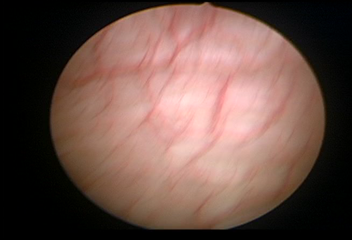
Modality: WLC
Class: Normal mucosa
Bladder cancer association: No